Question: I know these questions have been asked and answered multiple times all over these forums and the internet but I am struggling to wrap my head around it. I am having trouble understanding exactly how the relationships work with Primary and foreign keys in an SQL Database. Say I have a Table Called "Employees" with the Primary key named "employeeID" then another table name "Addresses" with the Primary key named "addressID" I would create a Foreign key in the "Addresses" table called "employeeID" then create the relationship between the Employees table and the Addresses table correct?
I have a database that has Employees, Addresses, Emergency Contacts etc... where from what I have read and understood from various sources is created correctly. So in my application vb.net using Azure SQL DB I am trying to display in a datagridview say the employees and their addresses. It is obvious that a datagridview can only display information from one table at a time so I tried to create a new dataset that would gather the information from the two tables and the display it as one in the gatagrid view. When the datagrid view displays this information it is all mixed up and the relationships are not being honored. For each entry in the employee table it lists each entry for each person three times in the address table.
Here is a copy of the code for the Dataset I am using:
'''
Dim connectionstring As String = My.Settings.MacroQualityConnectionString
Dim sqlemp As String = "SELECT * FROM Employee_Names, Addresses"
Dim connection As New SqlConnection(connectionstring)
Dim dataadapter As New SqlDataAdapter(sqlemp, connection)
connection.Open()
dataadapter.Fill(dsemployees, "Employee_Names")
connection.Close()
DataGridView1.DataSource = dsemployees.Tables(0)
'''
I know it probably isn't correct but I am not sure how to make the application honor the relationships in the database? Eventually I need to be able to gather information from multiple tables to be correctly displayed in a datagridview but unfortunately my SQL skills are quite weak among most of my other skills! Maybe most of my issue is back at the design and set up of my DB? Any input is greatly appreciated everyone as I have been struggling with this for a few weeks now! :(
Thank you all in advance!
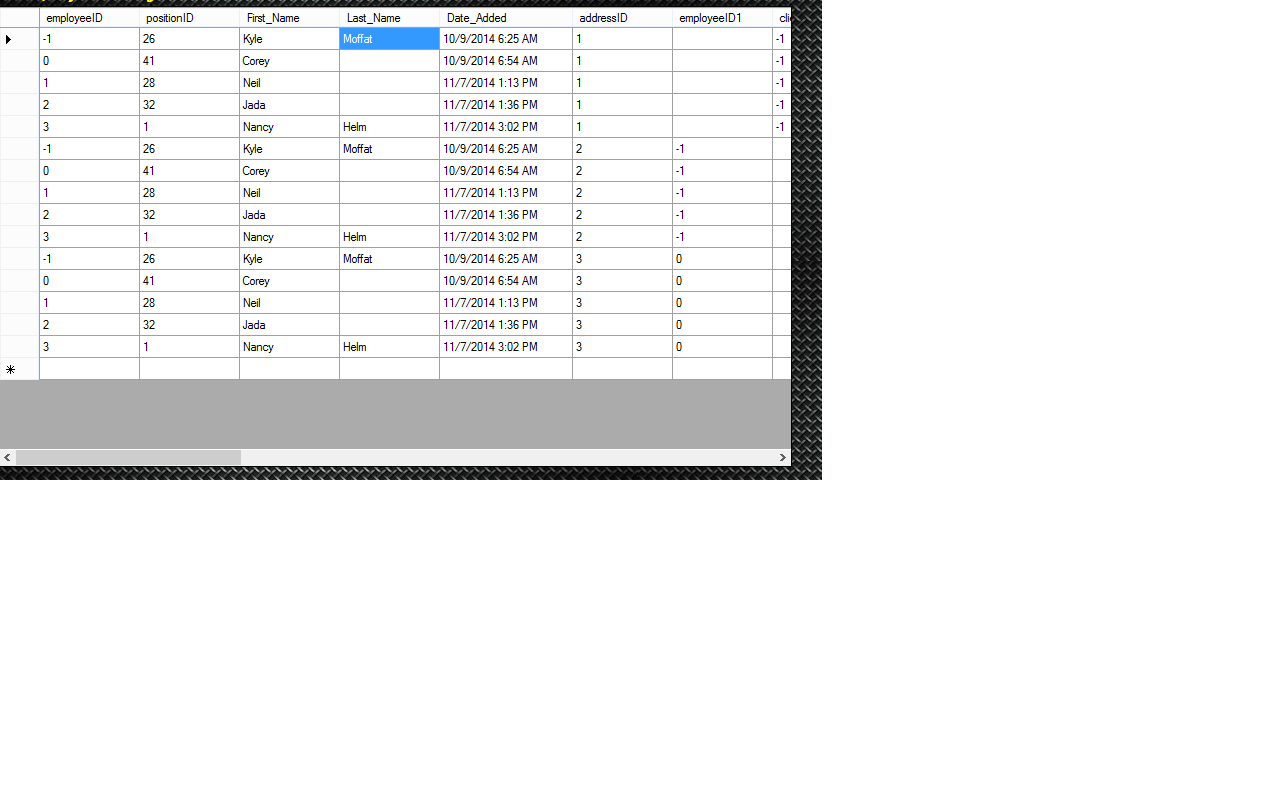
Answer: You can explicitly define the relationship in the query with a 'JOIN' clause. Something like this:
'''
SELECT *
FROM Employee_Names
INNER JOIN Addresses
ON Employee_Names.employeeID = Addresses.employeeID
'''
This tells the query to explicitly follow that key relationship (which it might be smart enough to figure out on its own for simple relationships, depending on the RDBMS, but being explicit makes the code more clear).
What this produces "one table" in the sense that the results are one set of records. However, consider logically what that would mean if any given record in the 'Employee_Names' table has more than one associated record in the 'Addresses' table. Flattening them into a single table of results like this would mean that there would be duplicate 'Employee_Names' records.
Such is the nature of tabular data. If a single grid is displaying two dimensions of data, it's going to have to flatten them, resulting in some repeated data.
Essentially you need to ask yourself exactly what a "record" in the 'DataGridView' should represent. Currently it represents a unique combination of 'Employee_Names' and 'Addresses'. Regardless of repeats, it's going to show every combination.
If, instead, you want each record to represent a unique 'Employee_Names' record then you wouldn't want to perform the 'JOIN' in the query quite like that. Instead, you'd be looking to use that foreign key relationship to indicate parent/child records and bind the 'DataGridView' to multiple tables (instead of a single table of results from the query).
I don't have much experience with the tooling for that, but <URL> seems like a reasonable place to start. The idea is that the 'DataGridView' would show records from the 'Employee_Names' table, and clicking an expandable area of any given record would then show associated records from the 'Addresses' table in a sub-grid.